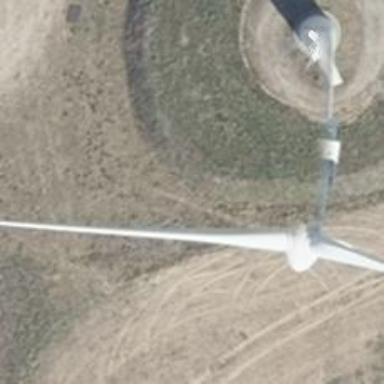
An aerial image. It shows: Horizontal axis wind turbine generating power from wind.